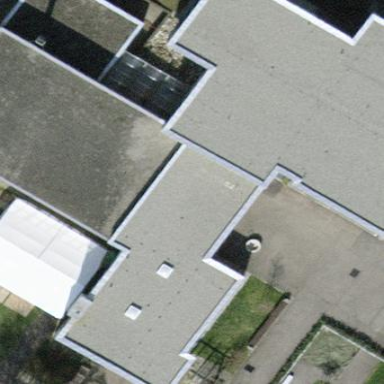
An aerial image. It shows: School building with flat roof.